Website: macys
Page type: store-pickup
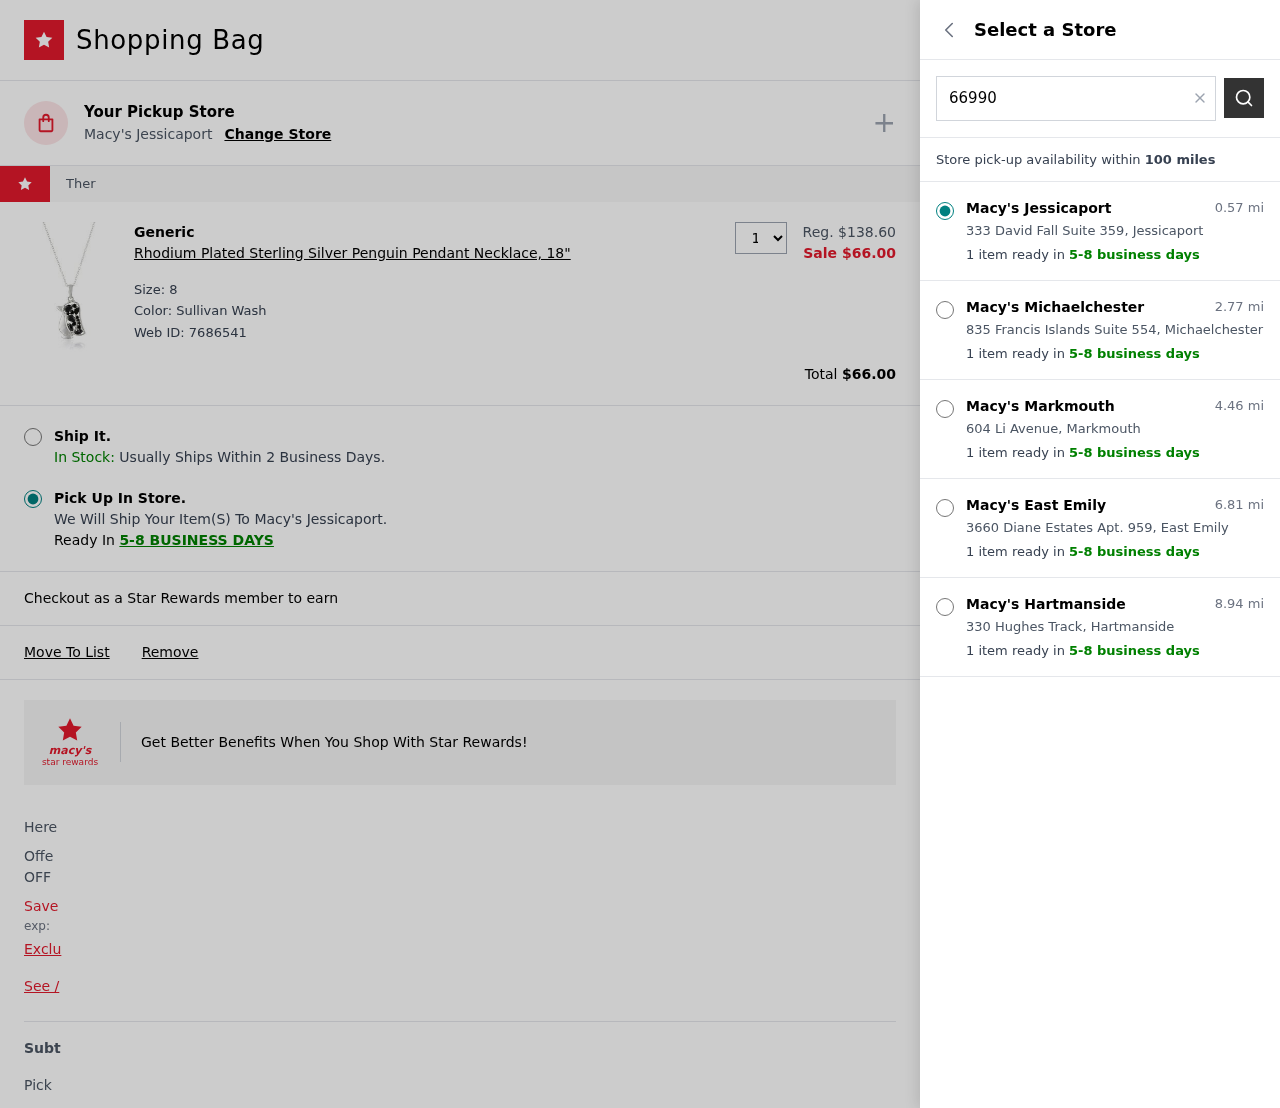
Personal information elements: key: PII_LOCATION1_CITY
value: Jessicaport
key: PII_LOCATION1_STREET
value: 333 David Fall Suite 359
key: PII_LOCATION2_CITY
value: Michaelchester
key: PII_LOCATION2_STREET
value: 835 Francis Islands Suite 554
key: PII_LOCATION3_CITY
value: Markmouth
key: PII_LOCATION3_STREET
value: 604 Li Avenue
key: PII_LOCATION4_CITY
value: East Emily
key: PII_LOCATION4_STREET
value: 3660 Diane Estates Apt. 959
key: PII_LOCATION5_CITY
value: Hartmanside
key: PII_LOCATION5_STREET
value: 330 Hughes Track
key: PII_POSTCODE
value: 66990
Product elements: key: PRODUCT1_BRAND
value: Generic
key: PRODUCT1_NAME
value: Rhodium Plated Sterling Silver Penguin Pendant Necklace, 18"
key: PRODUCT1_PRICE
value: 66
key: PRODUCT1_QUANTITY
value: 1
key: PRODUCT1_ORIGINAL_PRICE
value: $138.60
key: PRODUCT1_WEB_ID
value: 7686541
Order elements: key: ORDER_TOTAL
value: $66.00
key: ORDER_DELIVERY_DATE
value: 5-8 business days
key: ORDER_DELIVERY_DATE
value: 5-8 BUSINESS DAYS
Search elements: key: SEARCH_LOCATION
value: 66990